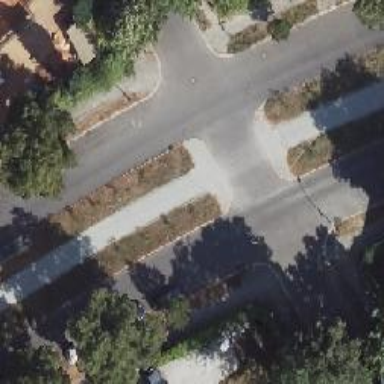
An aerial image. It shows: Concrete footway with unmarked crossing and crossing island.